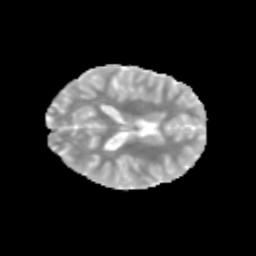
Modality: MD
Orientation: axial
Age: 11
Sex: female
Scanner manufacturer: siemens
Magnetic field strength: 3 T
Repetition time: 3.8 s
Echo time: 0.07 s